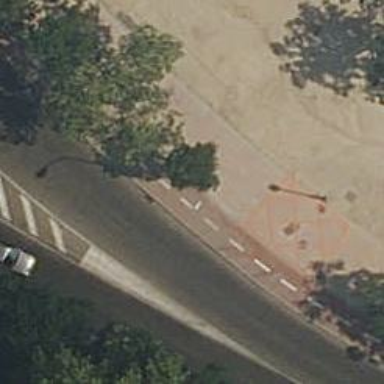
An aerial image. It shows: Asphalt cycleway.